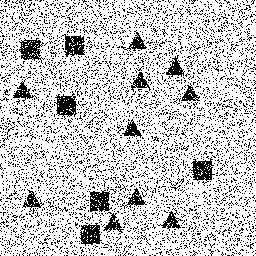
Squares: 6
Triangles: 10
Stars: 0
Total shapes: 16